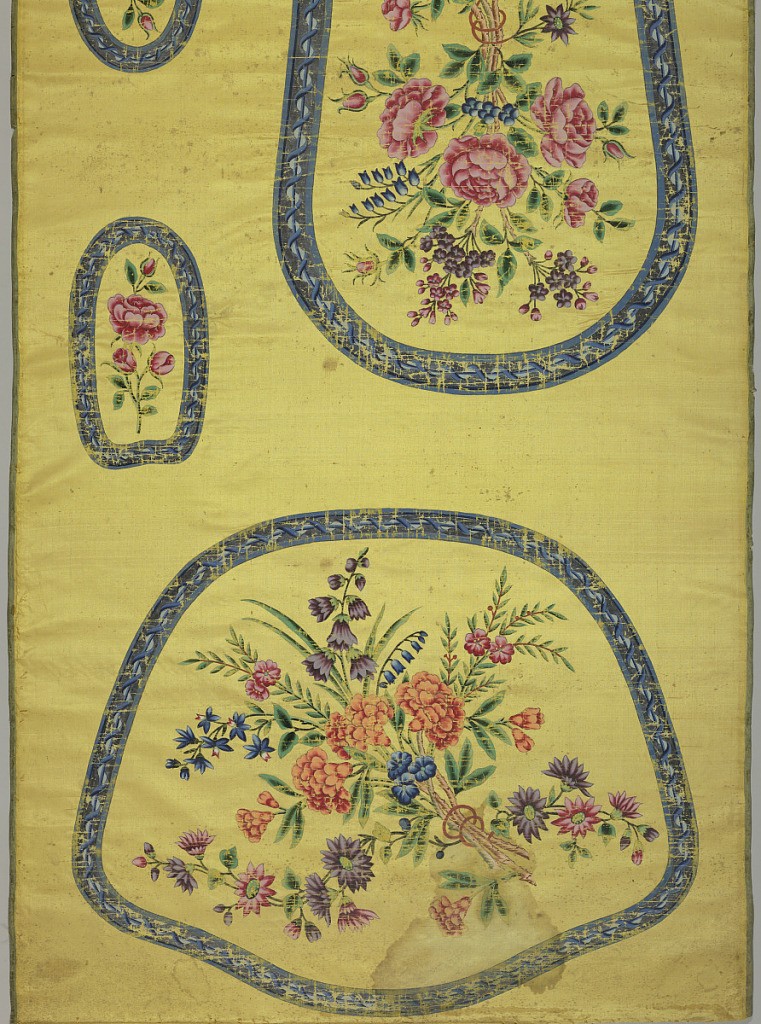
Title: Fragment
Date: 19th century
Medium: silk Technique: painted
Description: Chair covering, yellow.